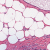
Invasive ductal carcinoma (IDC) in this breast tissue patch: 0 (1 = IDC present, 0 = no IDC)